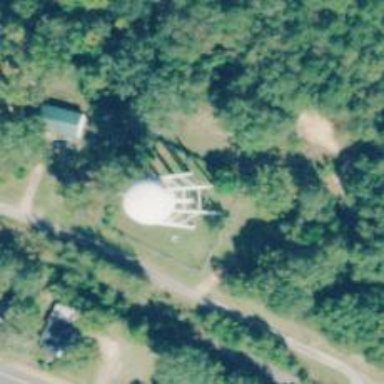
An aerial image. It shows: Water tower that is man-made.